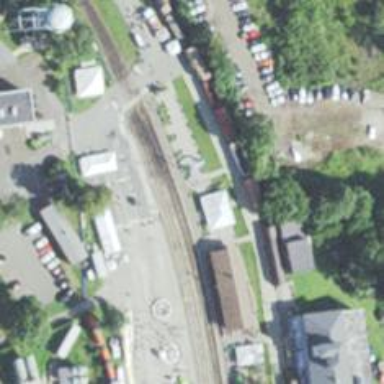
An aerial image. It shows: Railway siding for service.